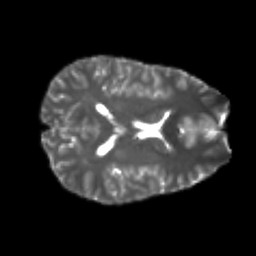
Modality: T2w
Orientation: axial
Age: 20
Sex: male
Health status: healthy
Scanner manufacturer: philips
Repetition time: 7.386 s
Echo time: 0.08599 s